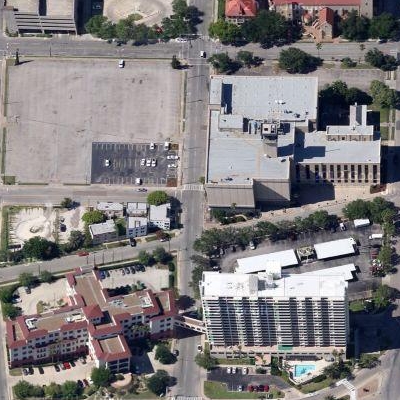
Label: Industry